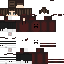
A female human skin with dark skin, wearing brown long hair dressed in a red hoodie and black pants, featuring a closed mouth.